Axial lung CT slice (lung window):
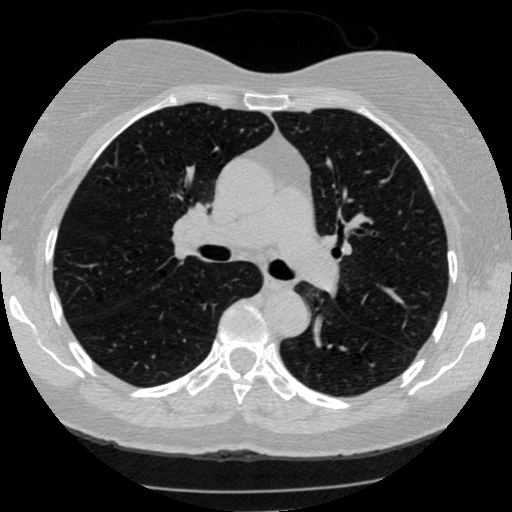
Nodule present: no